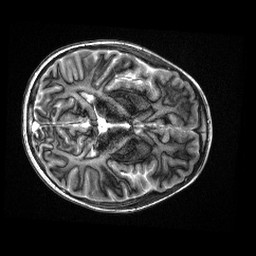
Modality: MP2RAGE
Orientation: axial
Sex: male
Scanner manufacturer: siemens
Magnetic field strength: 3 T
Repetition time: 5 s
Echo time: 0.00368 s